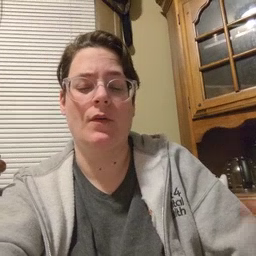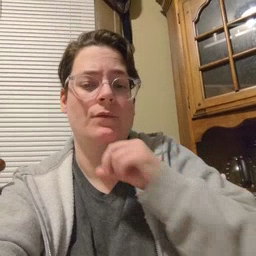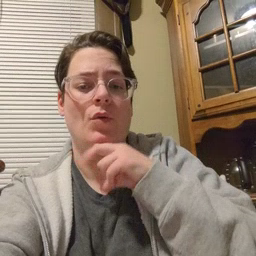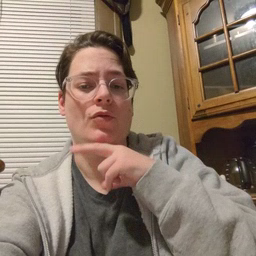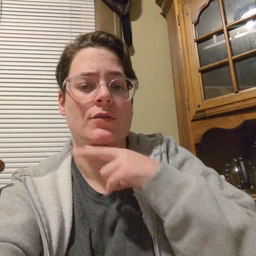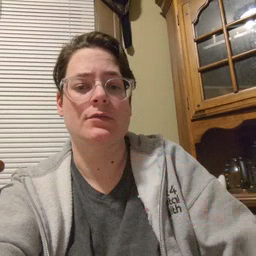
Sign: frog